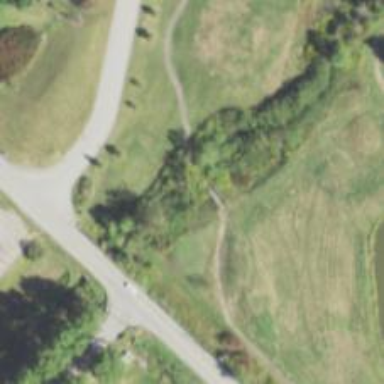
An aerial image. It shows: Path bridge over golf cartpath.